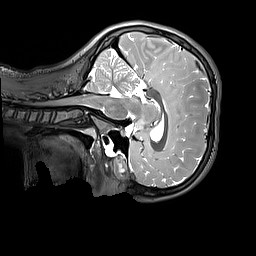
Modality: T2w
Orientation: sagittal
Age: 11
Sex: female
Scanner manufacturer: siemens
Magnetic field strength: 3 T
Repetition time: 3.2 s
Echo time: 0.408 s